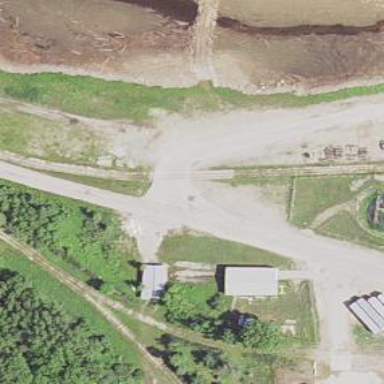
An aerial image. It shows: Railway level crossing.